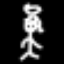
Label: angel